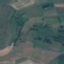
Label: Pasture